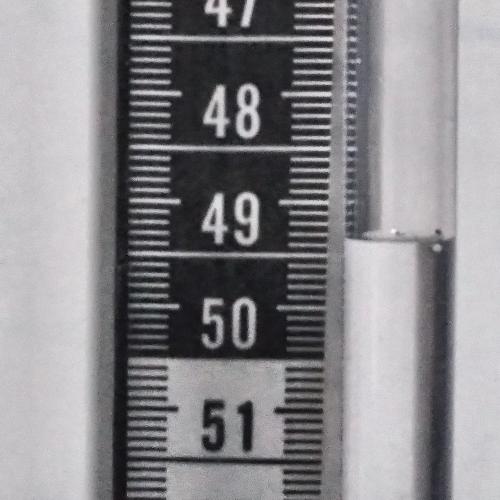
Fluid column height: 49.3 cm